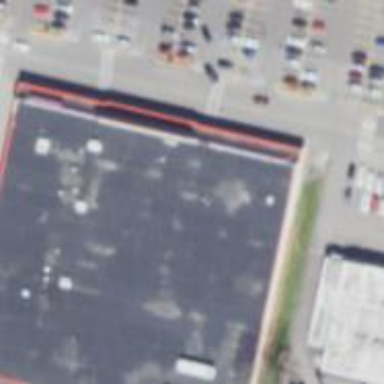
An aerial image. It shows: Retail building housing supermarket.